高一 · 代数
已知函数 $f(x)=3^{x}+x, \mathrm{~g}(x)=\log _{3} x+2, h(x)=\log _{3} x+x$ 的零点依次为 $a, b, c$, 则 $a, b, c$ 的大小关系是
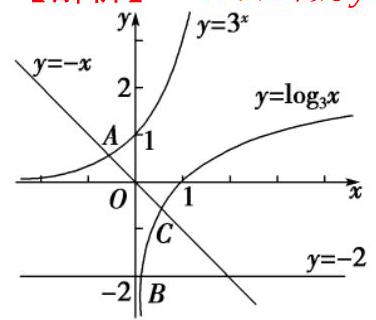
答案: $a<b<c$
解析: 画出函数 $y=3^{x}, y=\log _{3} x, y=-x, y=-2$ 的图象, 如图所示

观察图象可知, 函数 $f(x)=3^{x}+x, g(x)=\log _{3} x+2, h(x)=\log _{3} x+x$ 的零点依次是点 $A, B, C$ 的横坐标,由图象可知 $a<b<c$.